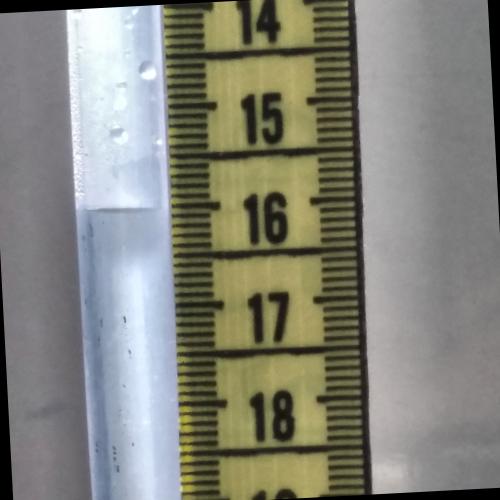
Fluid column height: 16.0 cm